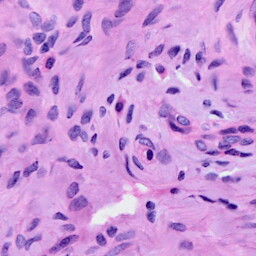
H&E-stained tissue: Cervix